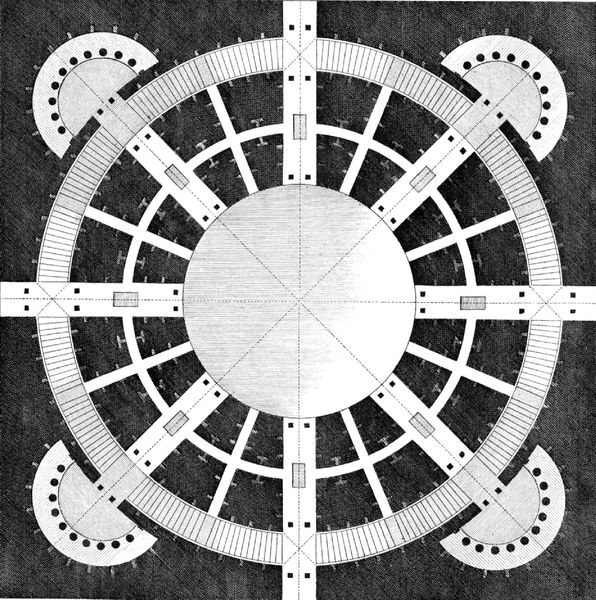
Titel: “L´Architecture considérée sous le rapport de l´art, des moers et de la législation”
Künstler: Claude Nicolas Ledoux
Schlagwörter: weiß, fenster, schwarz, säulen, zeichnung, dach, gebäude, architektur, wege, kontrast, kreis, rund, turm, türen, speichen, rad, treppen, symmetrie, vier, kreuz, rechteck, türme, stern, symmetrisch, schwarz-weiß, punkt, bleistift, kugel, räume, dunkler hintergrund, entwurf, halbkreis, struktur, plan, geometrie, quadrat, acht, grundriss, bauzeichnung, bauplan, gänge, lageplan, halbkreise, rondo, segmente, kreuzungen